Question: I'm new in objective C.
I am using an static table view controller to load data related to my Class GAME.
I have 2 sections, in one section are cells related to the game, and in the last section y want to add the players who were in the game, which can be as many as I want. For this I created a button in the last cell of the first section 'addPlayer'.
I want to create a new row in the 2nd section each time I touch 'addPlayer'. how can I achieve this?

Thanks!
PD: Do I need to have the first row of the section 2 added by story board? Don't I?
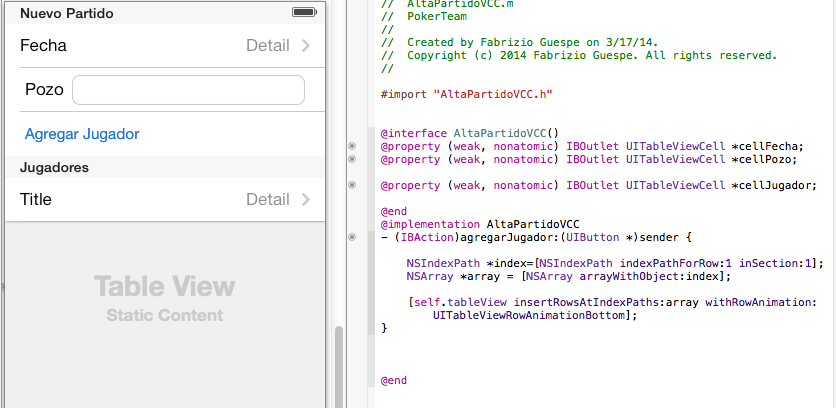
Answer: if you want to add cells each time you add a player you could have, for example, a 'NSmutableArray' which will contain the players and when you create a player you add it to that array and call the table's '[yourTable realoadData]' method. Then, your 'UITableViewController cellForRowAtIndexpath:' method should loop through that array and add the cells dynamically. Use the array's count to keep track of the indexPath. You might have to keep track of the section so that you add the initial cells of the first section (the Date cell, the Pozo cell and the button cell) Keep in mind you will need to add a prototype cell in the Storyboard and set its identifier so that you may reuse the cell otherwise you will have to keep creating and adding cells to the table, which is not efficient.
Let me know if it works or if you have more questions!